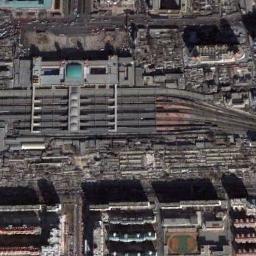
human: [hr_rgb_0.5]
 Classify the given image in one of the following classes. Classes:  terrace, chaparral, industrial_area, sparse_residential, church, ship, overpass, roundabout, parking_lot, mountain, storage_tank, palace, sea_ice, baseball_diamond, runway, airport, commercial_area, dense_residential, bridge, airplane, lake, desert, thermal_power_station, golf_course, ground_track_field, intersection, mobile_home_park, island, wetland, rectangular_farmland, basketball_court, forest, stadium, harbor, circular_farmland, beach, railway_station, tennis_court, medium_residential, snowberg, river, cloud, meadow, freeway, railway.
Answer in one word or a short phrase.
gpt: railway_station